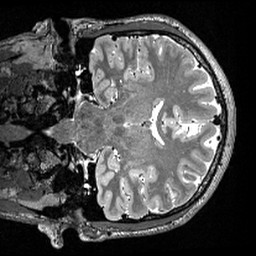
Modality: T2w
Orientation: coronal
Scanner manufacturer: siemens
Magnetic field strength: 3 T
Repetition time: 3 s
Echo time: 0.418 s